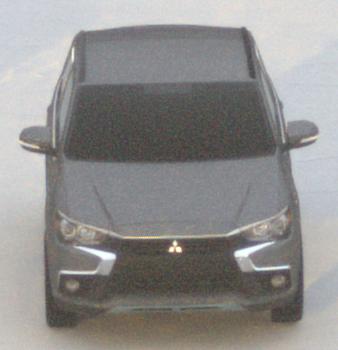
Make: Mitsubishi
Model: Outlander 2.0 Plug-In Hybrid
Detailed model: Outlander (III) Plug-In Hybrid
Model produced from: 2015/10
Model produced until: 2018/08
Doors: 5
Color: gray
Road condition: dry road
Daytime: sunrise or sunset
Contrast: low contrast